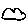
Label: cloud